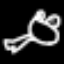
Label: frog